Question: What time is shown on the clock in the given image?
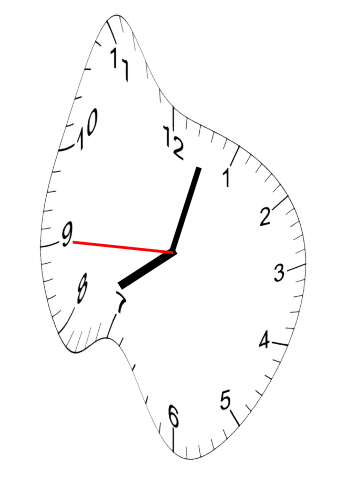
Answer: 08:02:45